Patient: sex M, age 47
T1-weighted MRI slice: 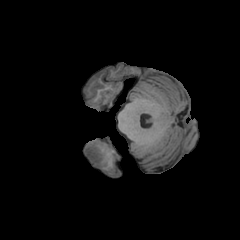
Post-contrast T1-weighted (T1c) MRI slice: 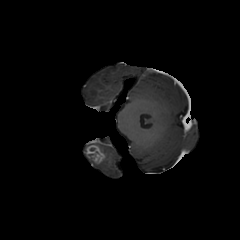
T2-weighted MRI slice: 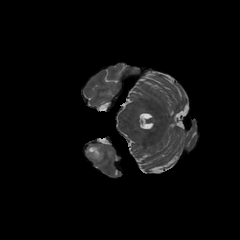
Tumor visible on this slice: yes
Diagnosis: Glioblastoma, IDH-wildtype
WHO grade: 4